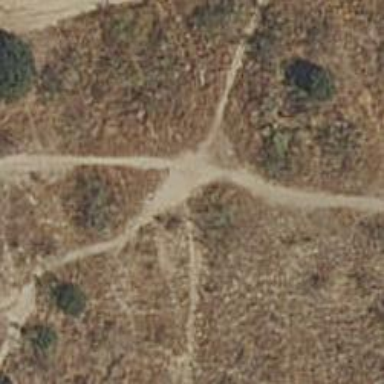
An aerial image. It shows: Dirt path.